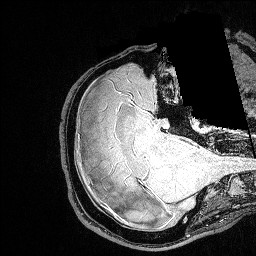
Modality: FLASH
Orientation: axial
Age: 31
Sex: male